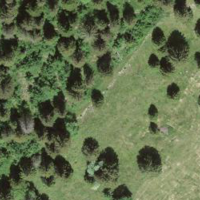
EUNIS habitat code: 41
Species observed at this site:
Campanula glomerata